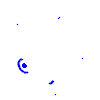
Particle: electron